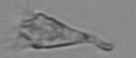
Label: Paratontonia_gracillima